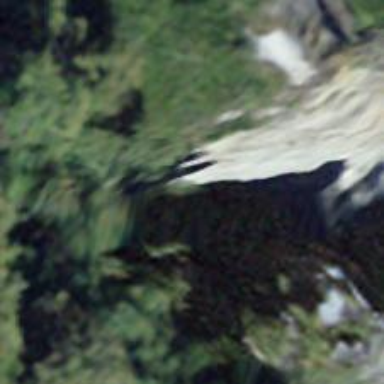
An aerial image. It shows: Natural cliff.